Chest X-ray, PA view. Patient: 39 years old, sex F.
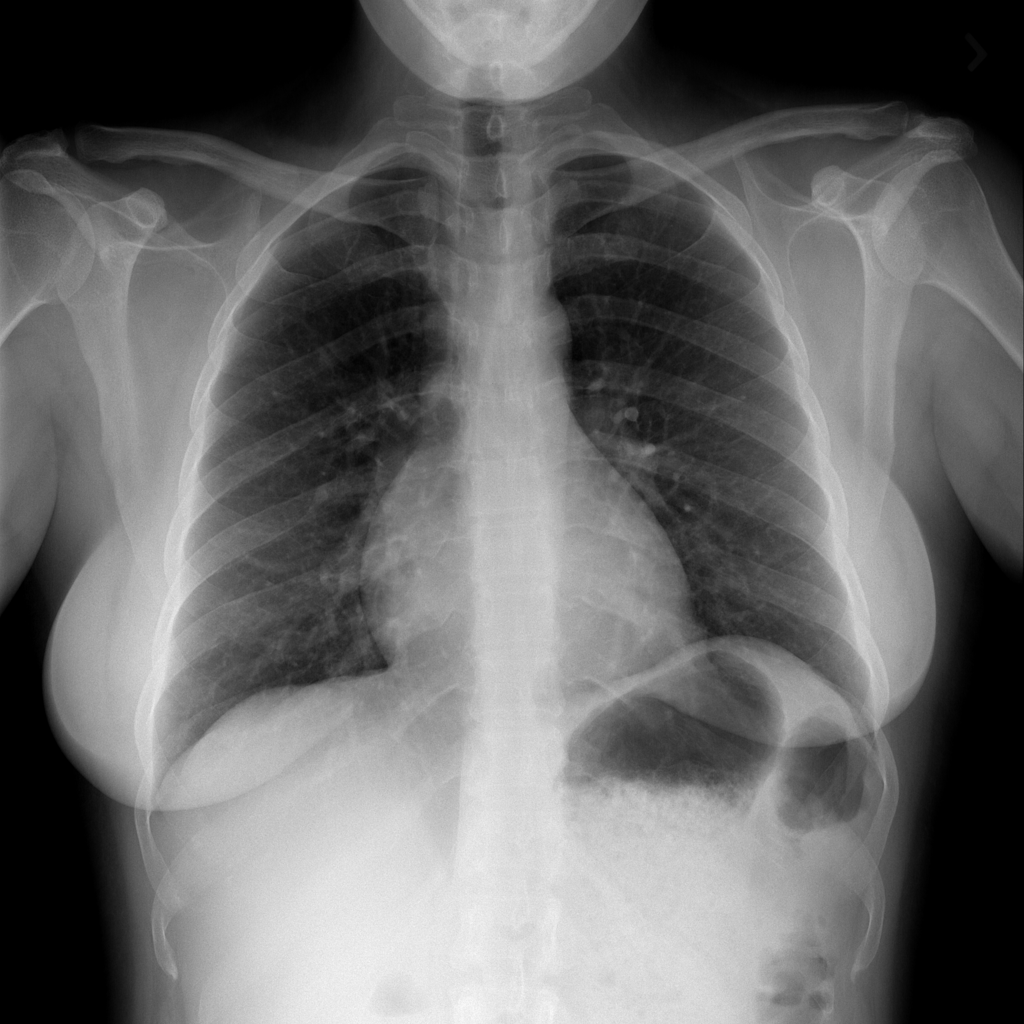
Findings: No Finding